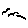
Label: bird